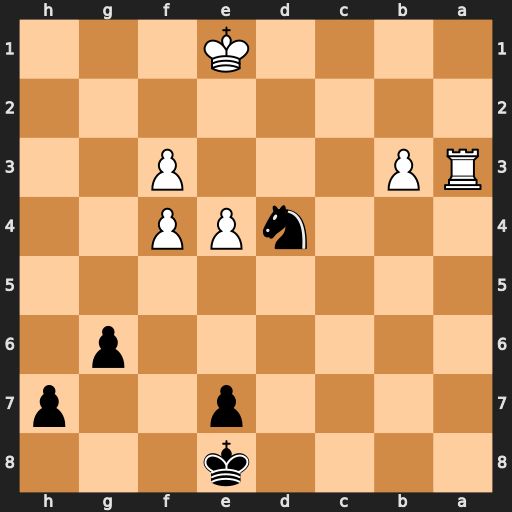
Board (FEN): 4k3/4p2p/6p1/8/3nPP2/RP3P2/8/4K3
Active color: b
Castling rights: -
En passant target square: -
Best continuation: Nc2+ Ke2 Nxa3